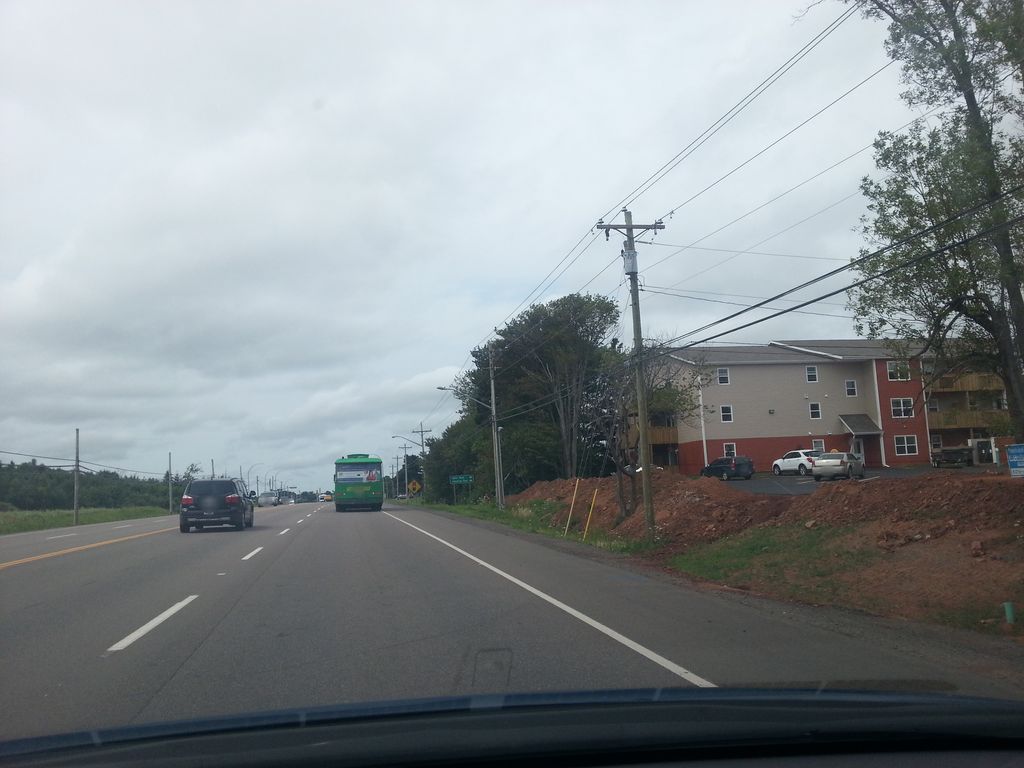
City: charlottetown